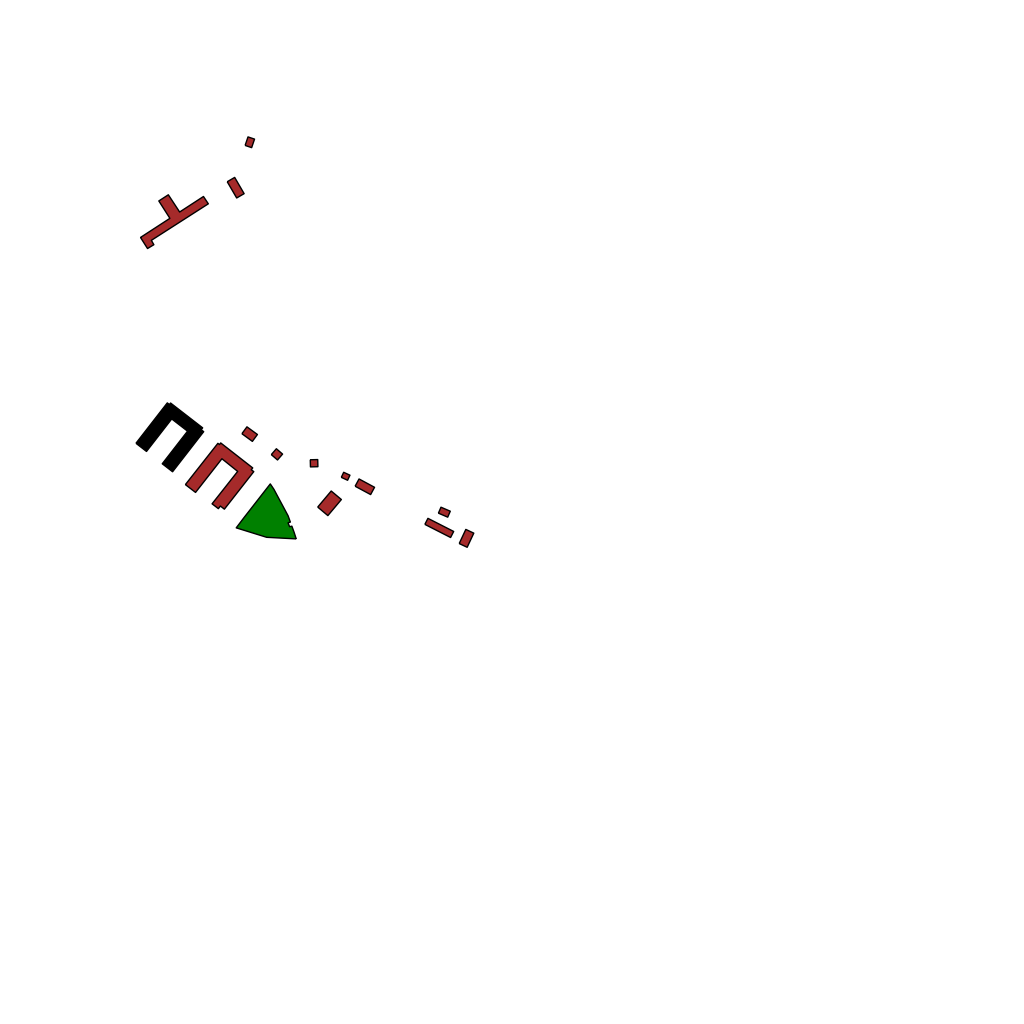
Tags: overhead vector_map, recreation, residential, special, individual_rise, low_rise, density_1, Building, Facility, Park, 1.0 km²